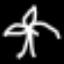
Label: palm tree